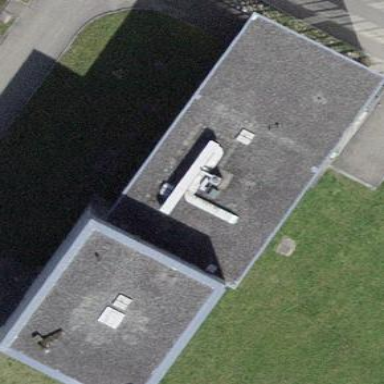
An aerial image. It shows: School building.